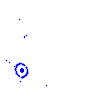
Particle: proton